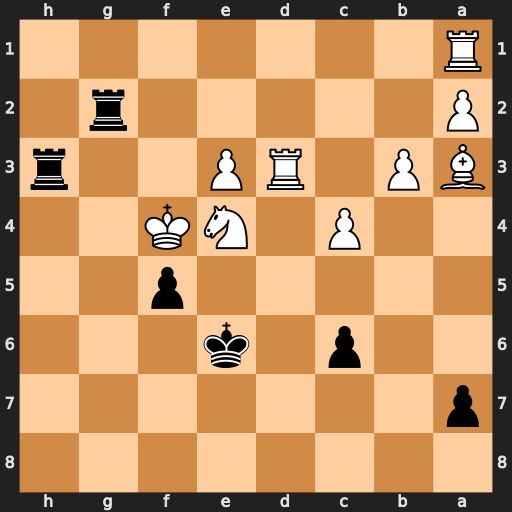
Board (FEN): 8/p7/2p1k3/5p2/2P1NK2/BP1RP2r/P5r1/R7
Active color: b
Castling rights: -
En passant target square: -
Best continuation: Rg4#